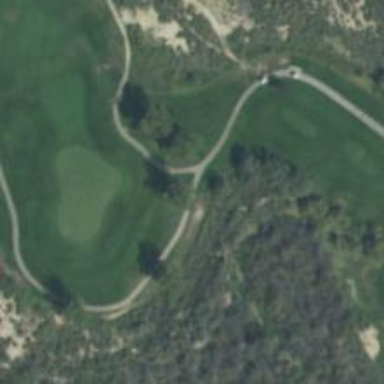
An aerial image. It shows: Path designated for golf carts.